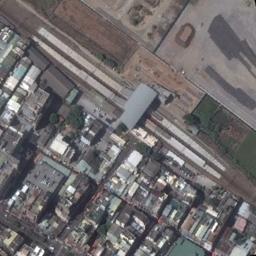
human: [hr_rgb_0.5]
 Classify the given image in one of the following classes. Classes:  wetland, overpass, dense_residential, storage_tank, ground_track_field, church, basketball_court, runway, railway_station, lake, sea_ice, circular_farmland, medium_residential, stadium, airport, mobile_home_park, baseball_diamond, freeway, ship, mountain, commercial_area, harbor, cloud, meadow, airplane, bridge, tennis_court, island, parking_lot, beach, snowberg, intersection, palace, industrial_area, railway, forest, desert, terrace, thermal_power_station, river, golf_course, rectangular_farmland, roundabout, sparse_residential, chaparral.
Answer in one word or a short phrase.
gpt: railway_station